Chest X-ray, AP view. Patient: 19 years old, sex M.
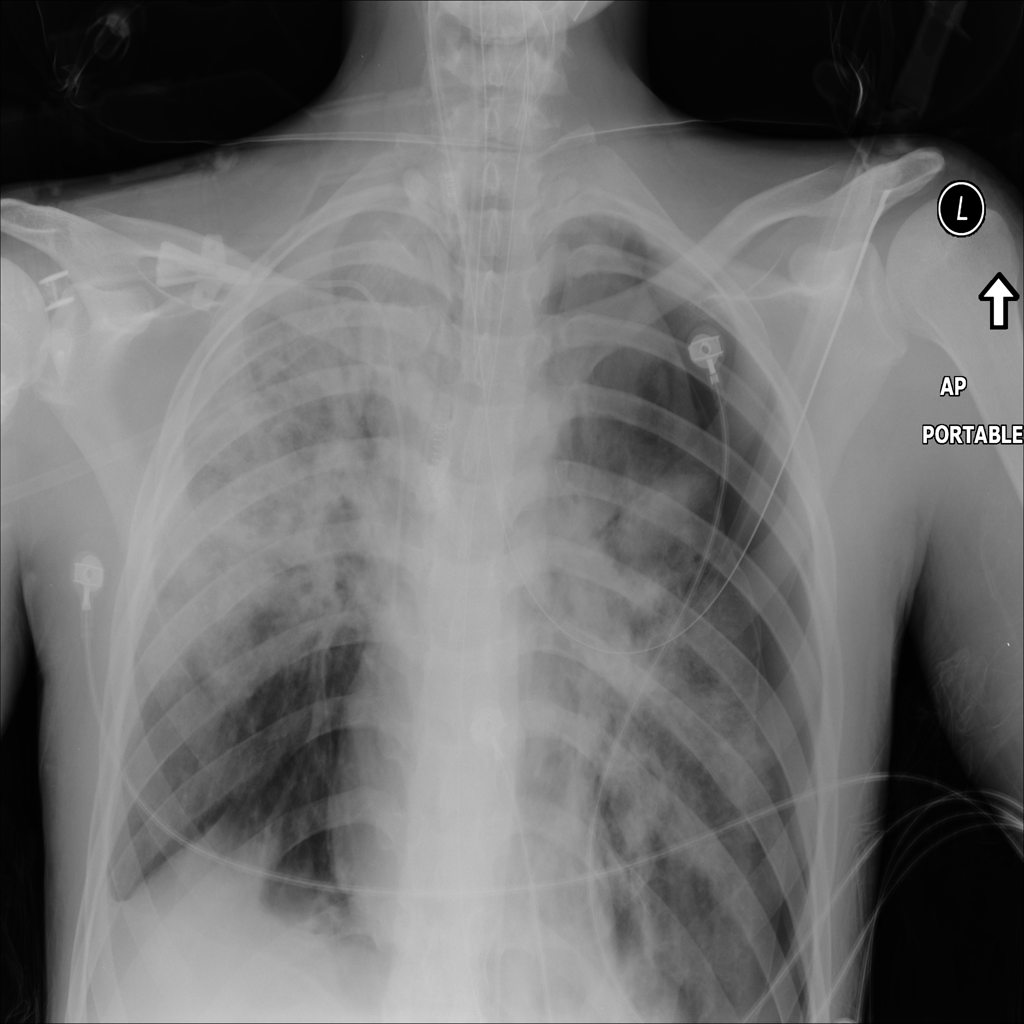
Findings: Consolidation, Infiltration, Pneumothorax